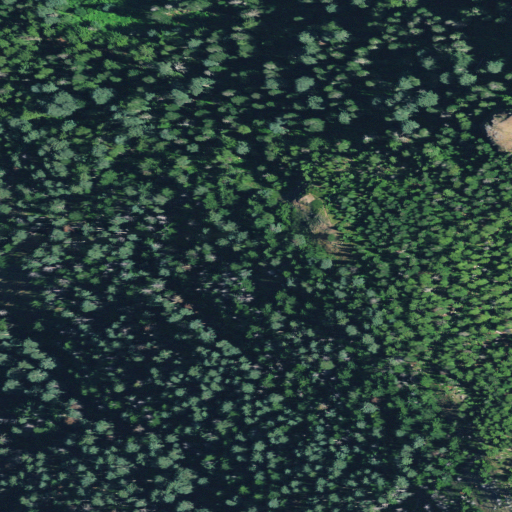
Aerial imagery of mountain in Oregon named Thunder Mountain containing only evergreen forest